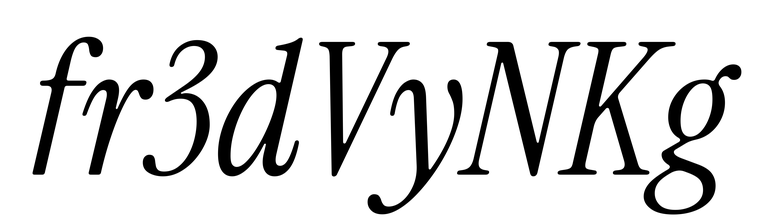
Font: InstrumentSerif-Italic